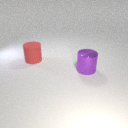
large red rubber cylinder behind large purple metal cylinder